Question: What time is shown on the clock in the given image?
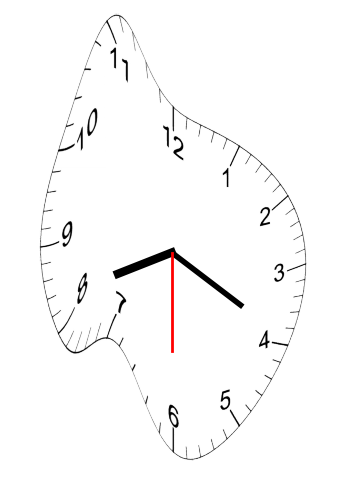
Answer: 08:19:30